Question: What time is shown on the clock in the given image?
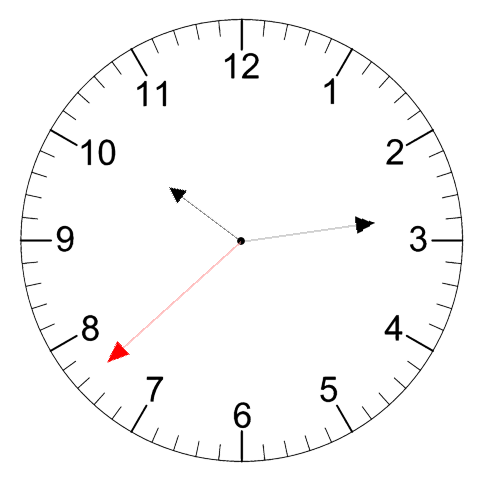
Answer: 10:13:38